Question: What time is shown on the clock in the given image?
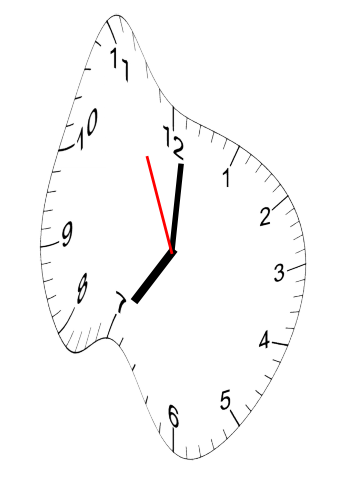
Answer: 07:00:56